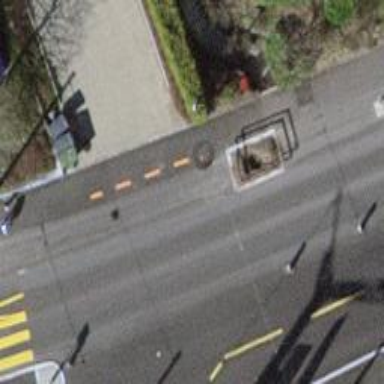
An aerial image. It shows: Unmarked crossing with traffic calming table on the road.